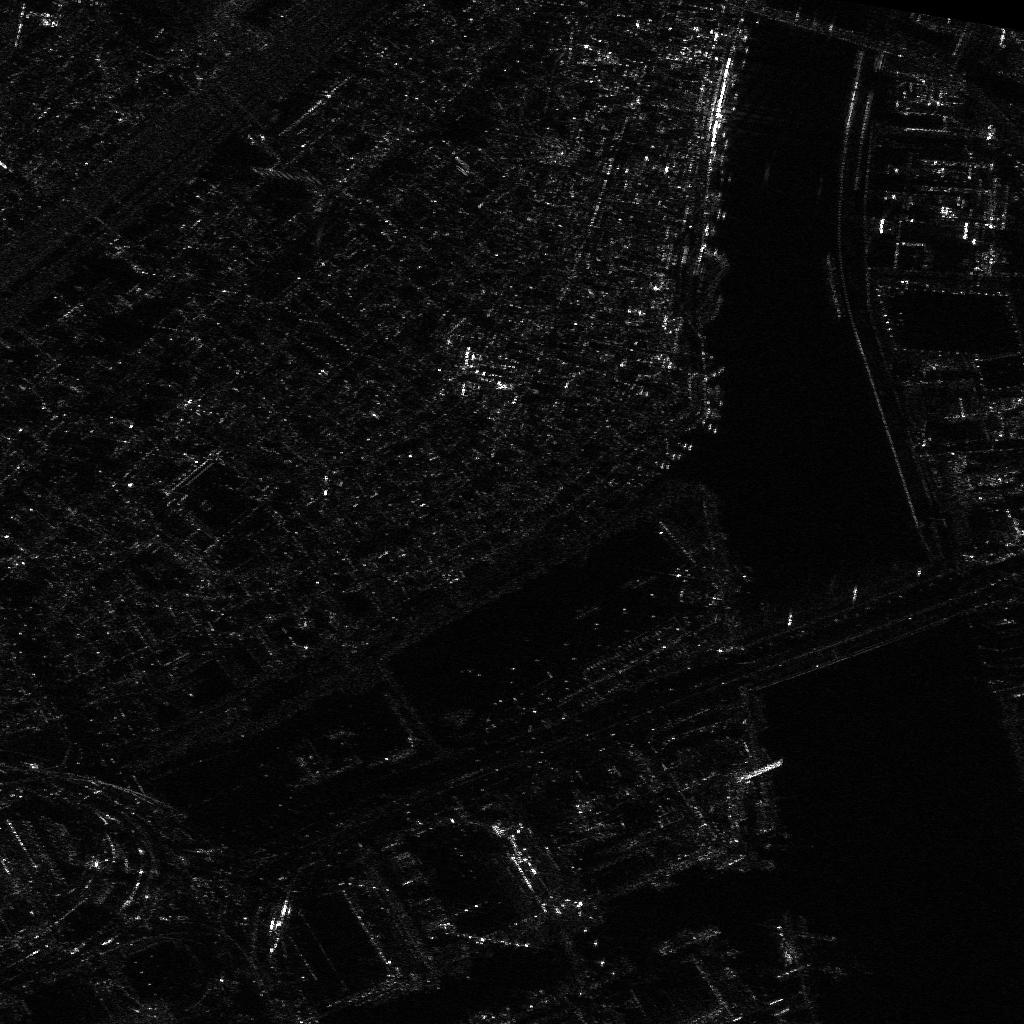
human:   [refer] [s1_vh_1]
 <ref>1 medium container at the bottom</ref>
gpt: <box>[[66, 88, 67, 94, 64]]</box>